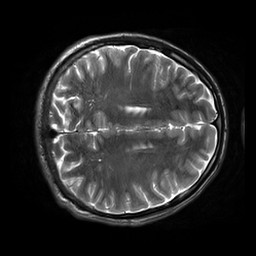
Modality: T2w
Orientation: axial
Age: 21
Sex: male
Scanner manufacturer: siemens
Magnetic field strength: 3 T
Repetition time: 8.53 s
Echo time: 0.091 s